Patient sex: F
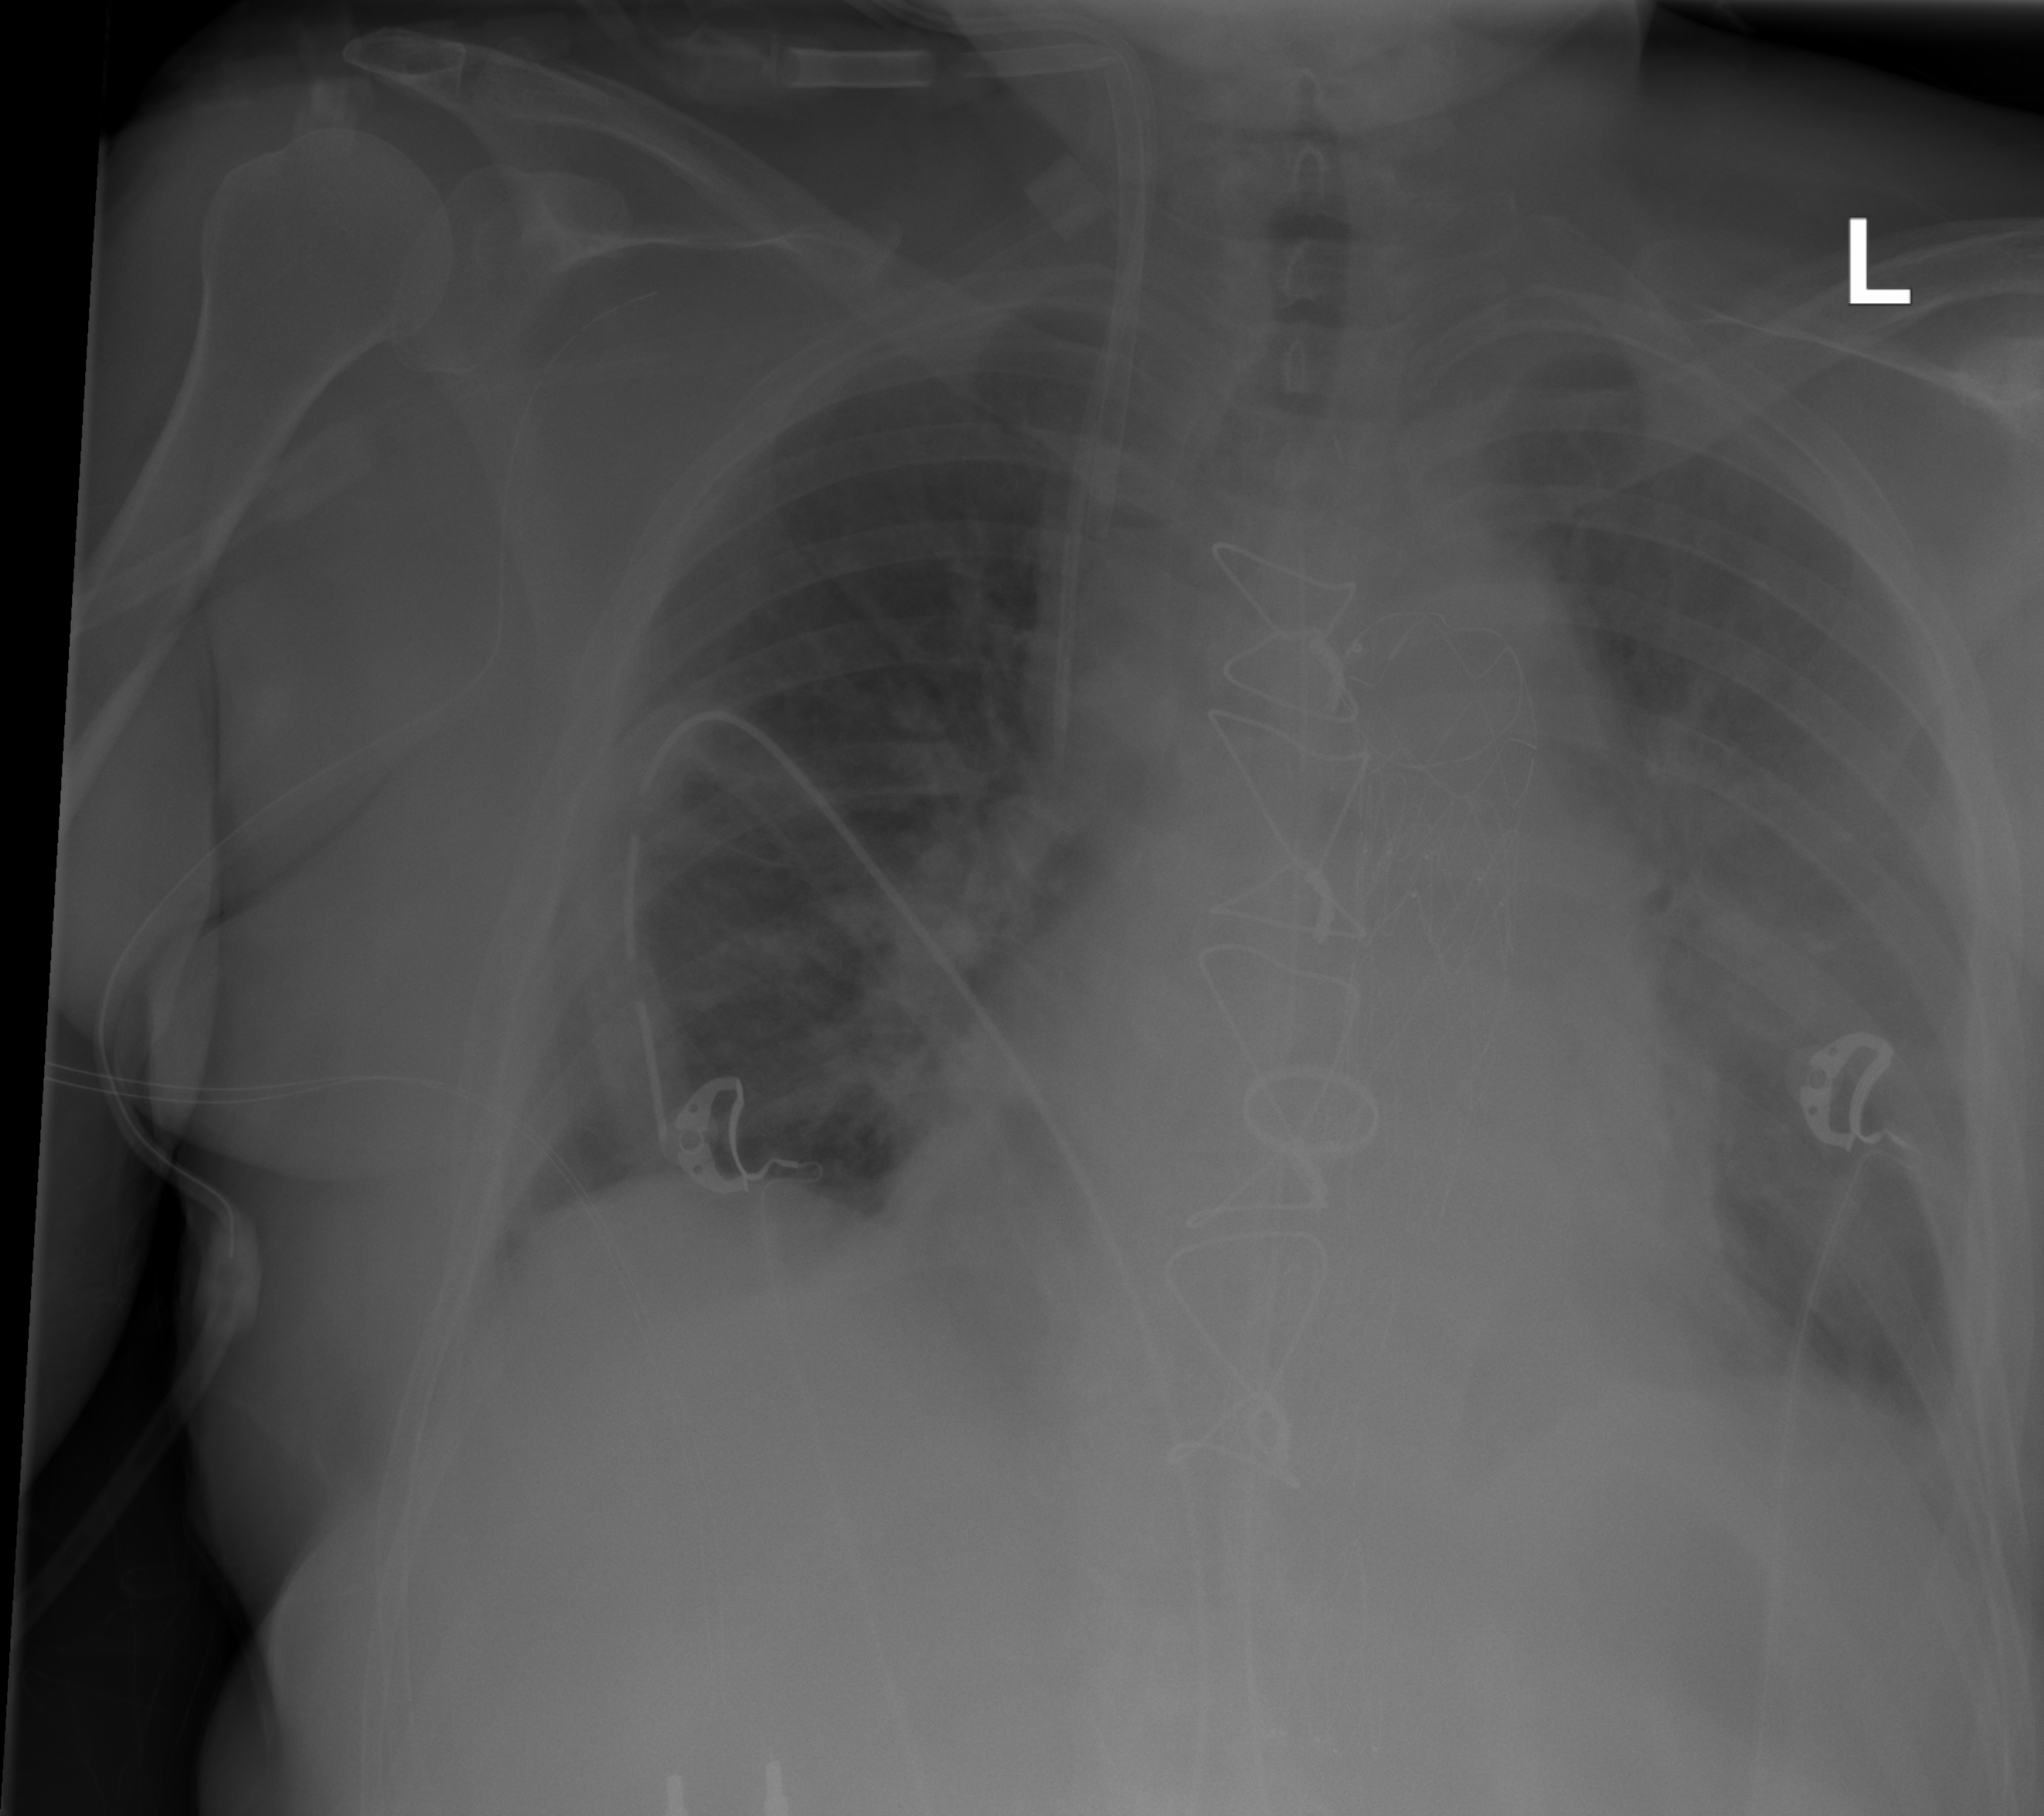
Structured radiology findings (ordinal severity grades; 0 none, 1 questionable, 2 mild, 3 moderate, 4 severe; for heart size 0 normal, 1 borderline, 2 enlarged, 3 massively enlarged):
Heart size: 1
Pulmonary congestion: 2
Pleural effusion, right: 0
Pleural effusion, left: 2
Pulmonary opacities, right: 0
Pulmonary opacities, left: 0
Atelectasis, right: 2
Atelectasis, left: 2